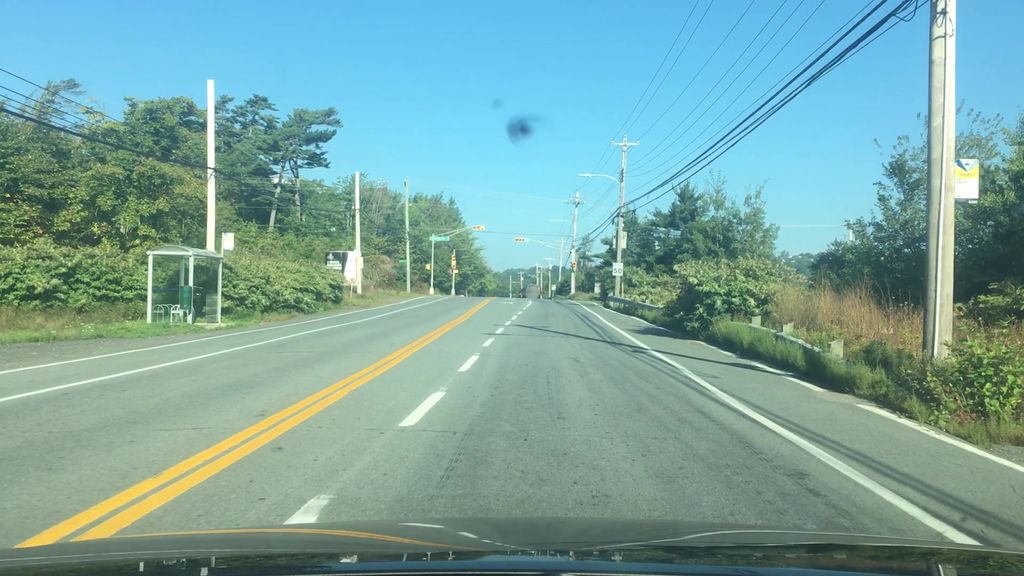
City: halifax